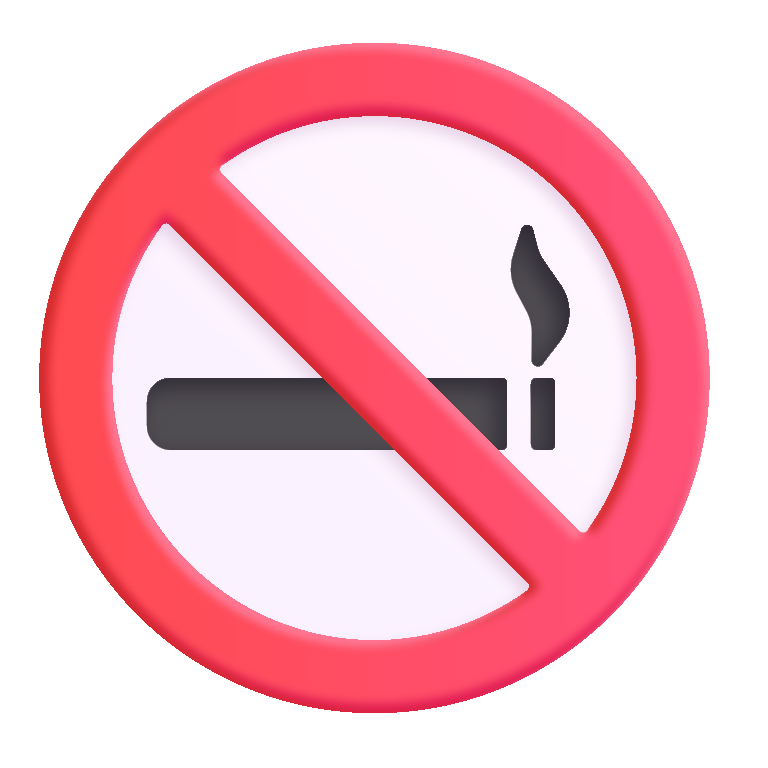
no smoking color